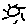
Label: sun